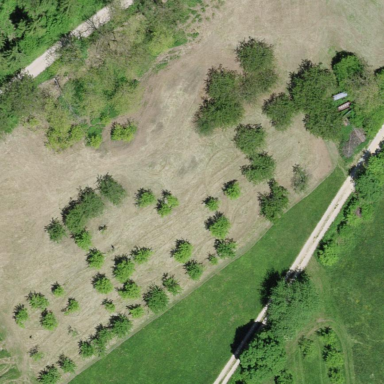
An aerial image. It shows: Orchard.